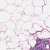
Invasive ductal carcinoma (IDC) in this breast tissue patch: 0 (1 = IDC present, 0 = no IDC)